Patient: sex M, age 73
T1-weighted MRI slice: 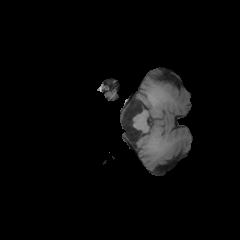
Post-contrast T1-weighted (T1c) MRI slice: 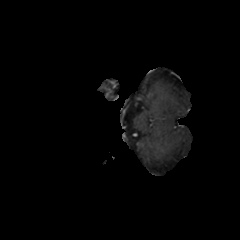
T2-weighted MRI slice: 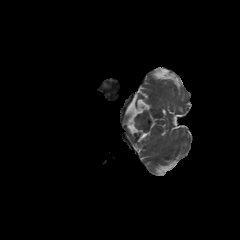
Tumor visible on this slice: no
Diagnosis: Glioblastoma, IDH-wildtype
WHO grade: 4